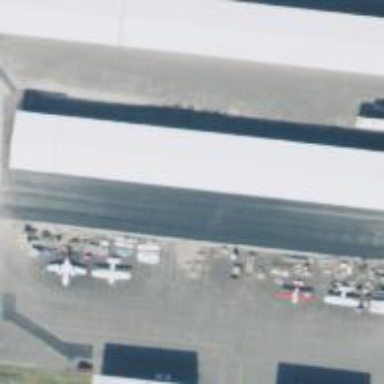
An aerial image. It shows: Apron at the airport.